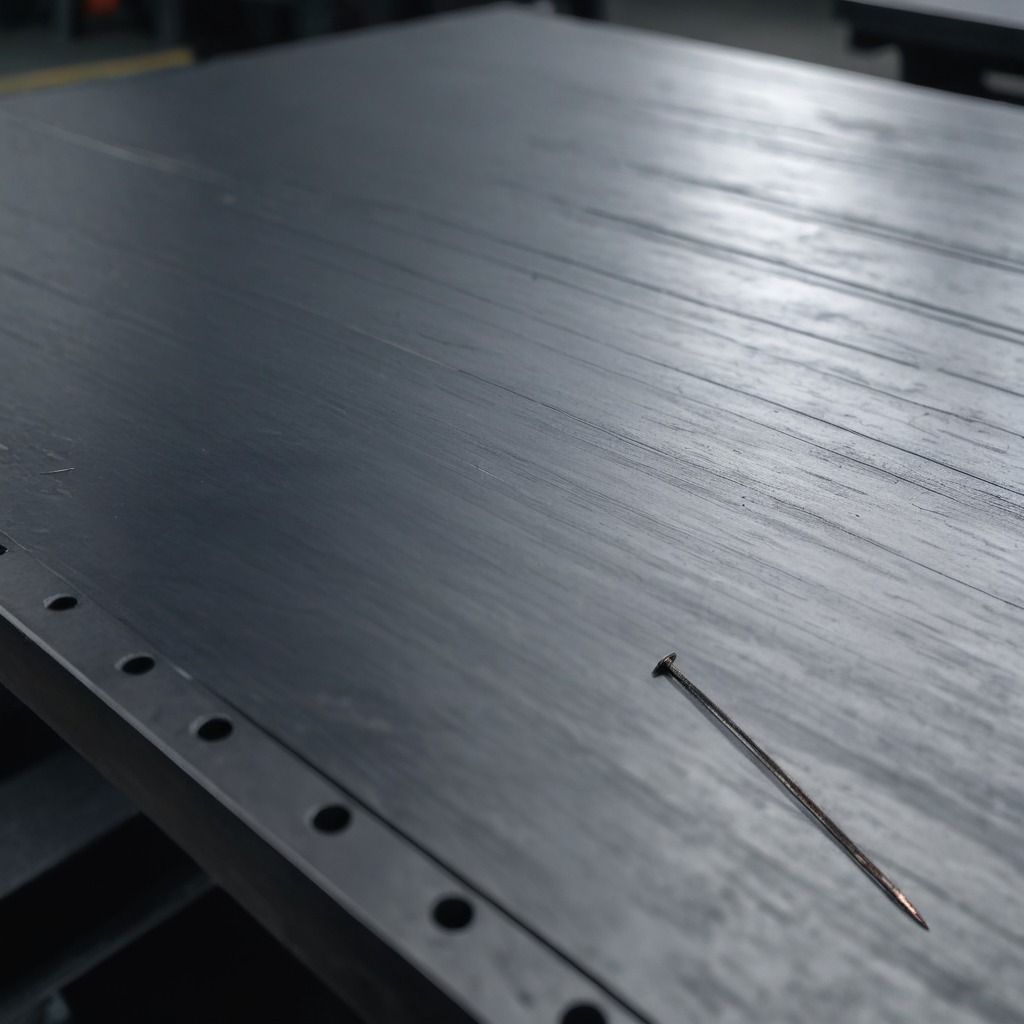
A nail is lying on the cold steel table in a mining workshop.